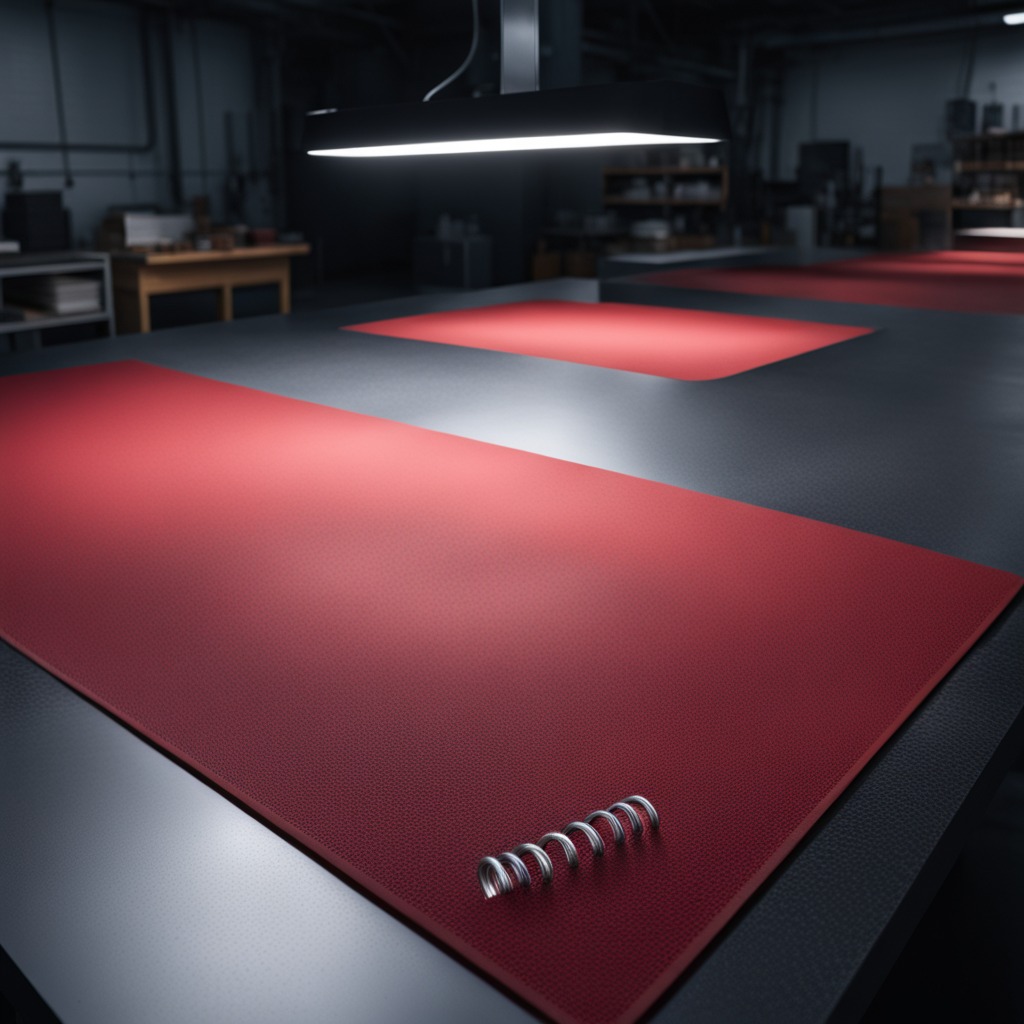
A coiled metal spring lies on the tabletop.